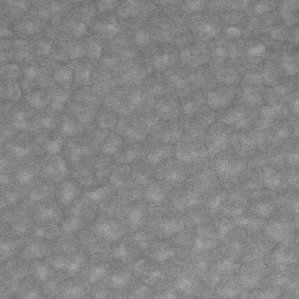
Label: frost